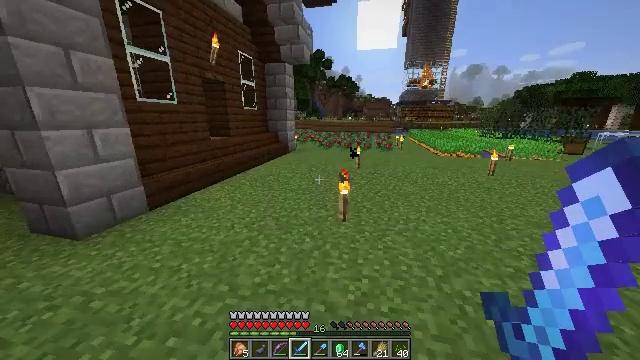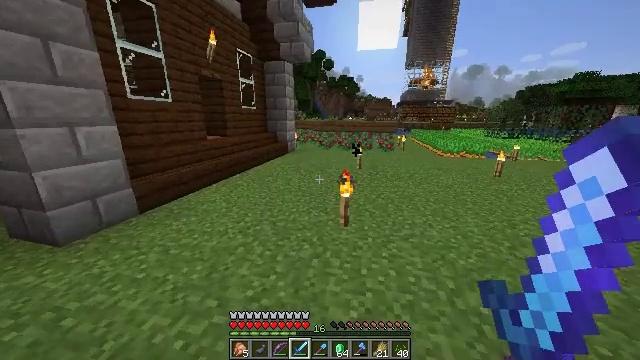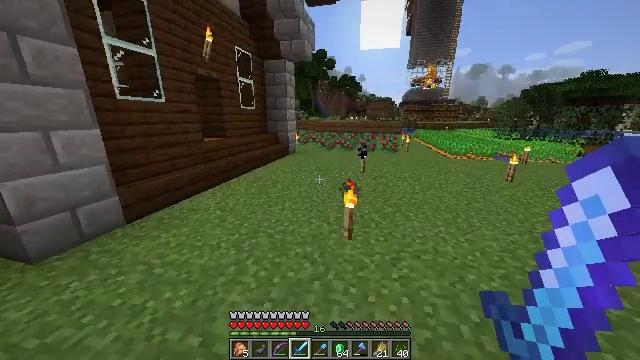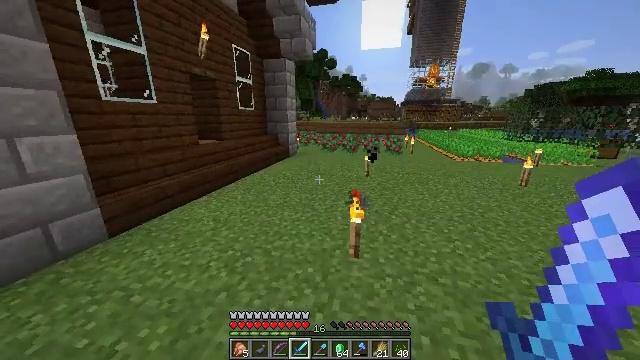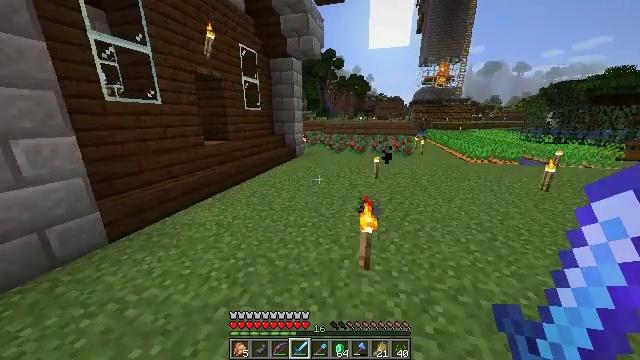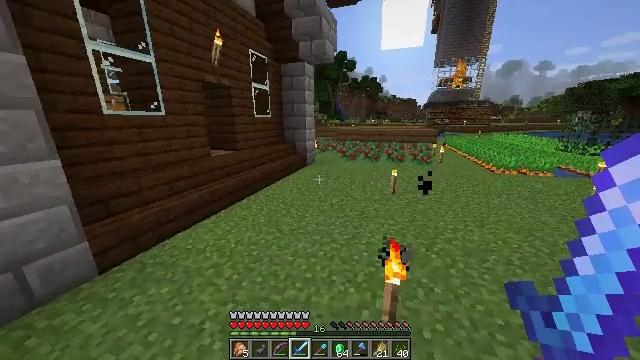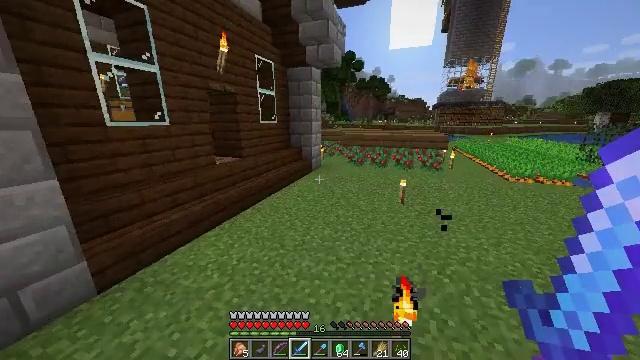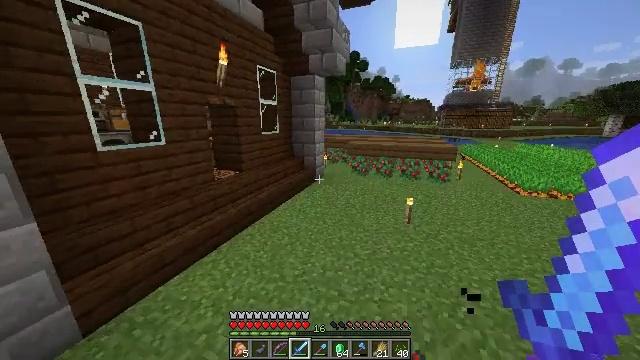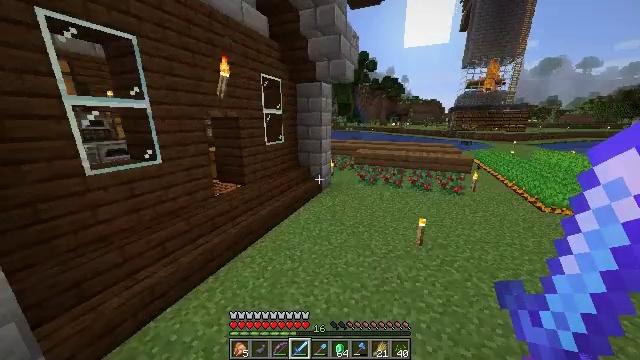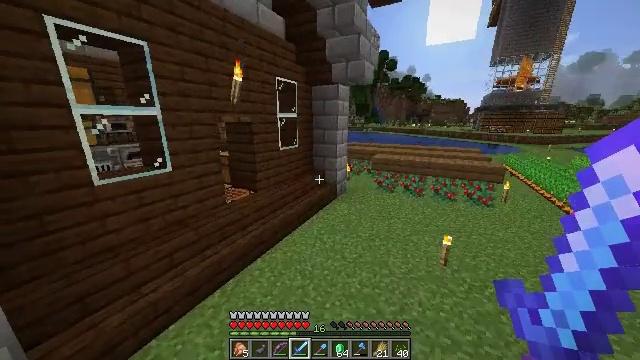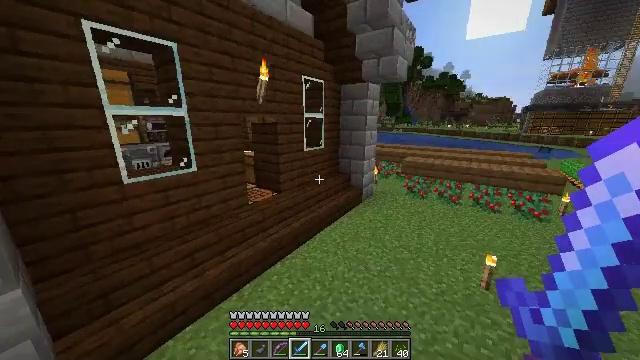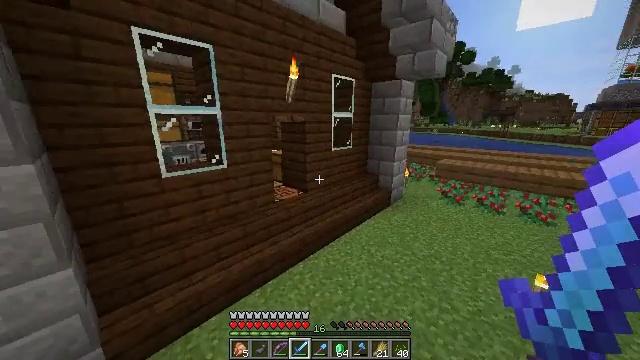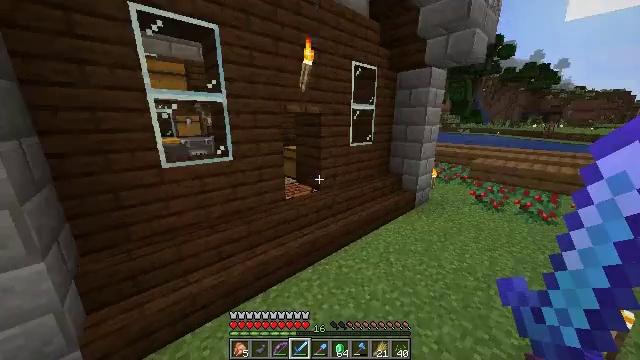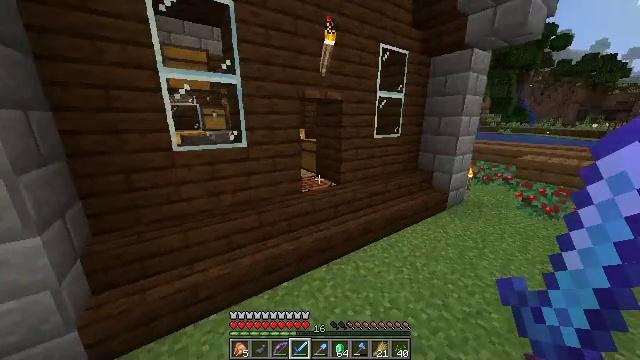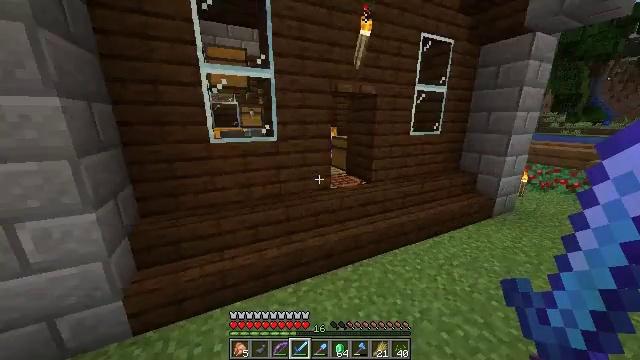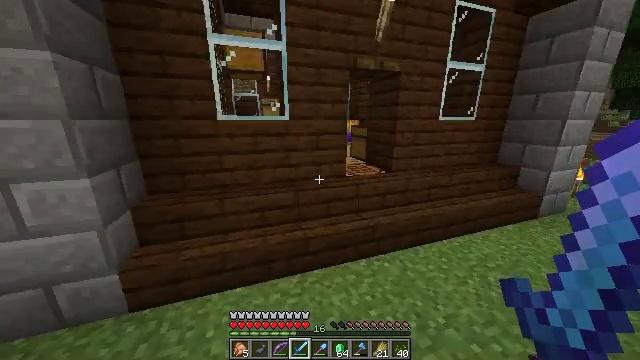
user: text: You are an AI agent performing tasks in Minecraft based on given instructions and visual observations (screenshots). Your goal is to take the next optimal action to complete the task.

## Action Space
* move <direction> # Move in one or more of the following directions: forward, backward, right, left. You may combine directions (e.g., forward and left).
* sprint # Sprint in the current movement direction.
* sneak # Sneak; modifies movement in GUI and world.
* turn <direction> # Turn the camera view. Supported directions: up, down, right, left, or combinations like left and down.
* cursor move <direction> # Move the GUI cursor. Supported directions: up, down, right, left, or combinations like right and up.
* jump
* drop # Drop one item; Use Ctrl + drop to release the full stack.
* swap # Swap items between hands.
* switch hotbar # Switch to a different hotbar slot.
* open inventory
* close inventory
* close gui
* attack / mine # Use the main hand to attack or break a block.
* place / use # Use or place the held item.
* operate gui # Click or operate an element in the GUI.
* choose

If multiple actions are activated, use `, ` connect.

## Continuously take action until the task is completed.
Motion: motion action
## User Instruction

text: Collect spruce leaves for landscaping.
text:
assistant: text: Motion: move forward
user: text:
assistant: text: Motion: move forward
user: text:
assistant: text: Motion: move forward
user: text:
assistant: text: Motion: move forward, turn left
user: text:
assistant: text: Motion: move forward, turn left, jump
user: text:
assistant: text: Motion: move forward, turn left, jump
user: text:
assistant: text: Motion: move forward, turn left, jump
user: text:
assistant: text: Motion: move forward, turn left, jump
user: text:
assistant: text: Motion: move forward, turn left, jump
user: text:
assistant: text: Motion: move forward, turn left, jump
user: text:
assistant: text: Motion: move forward, turn left, jump
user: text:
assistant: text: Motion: move forward, turn left, jump
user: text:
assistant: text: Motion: move forward, turn left, jump
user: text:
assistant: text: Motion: move forward, turn left
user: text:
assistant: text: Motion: move forward, turn left
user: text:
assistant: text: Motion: move forward, turn left
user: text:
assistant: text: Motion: move forward, turn left
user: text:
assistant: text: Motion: move forward, turn left
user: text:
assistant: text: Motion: move forward, turn left
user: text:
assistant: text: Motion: move forward
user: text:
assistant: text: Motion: move forward
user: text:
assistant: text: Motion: move forward
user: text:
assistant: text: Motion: move forward
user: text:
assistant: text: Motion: no_op
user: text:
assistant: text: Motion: no_op
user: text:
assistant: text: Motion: no_op
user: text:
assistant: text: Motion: no_op
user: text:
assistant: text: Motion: no_op
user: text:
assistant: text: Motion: no_op
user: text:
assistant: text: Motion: no_op